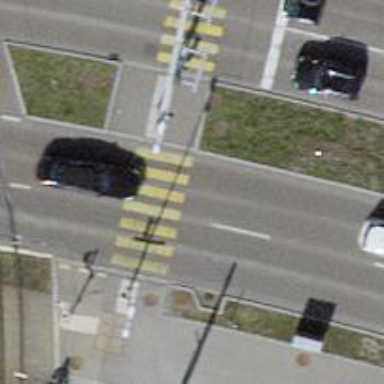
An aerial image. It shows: Crossing with traffic signals.